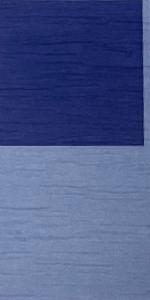
Label: Empty